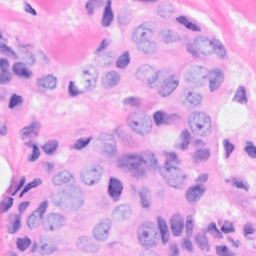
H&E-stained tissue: Breast